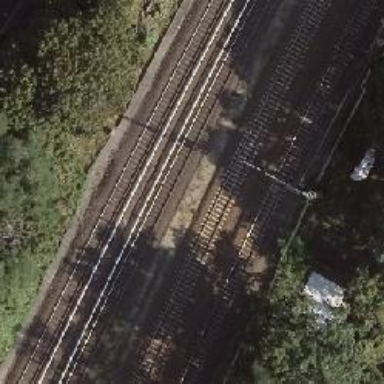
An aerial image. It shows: Light rail electrified railway.